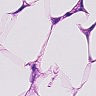
Metastatic tissue present: yes